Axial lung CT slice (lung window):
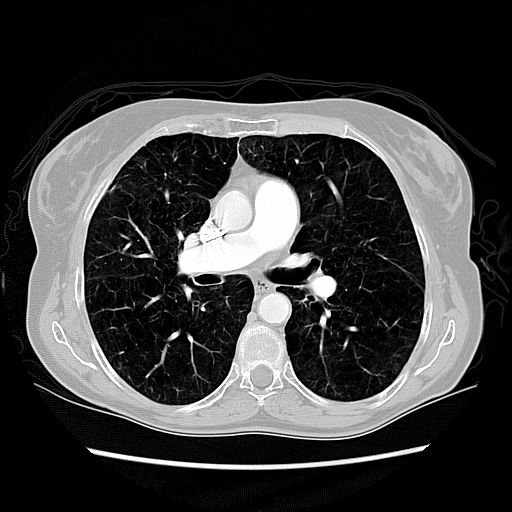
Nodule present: no